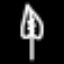
Label: leaf